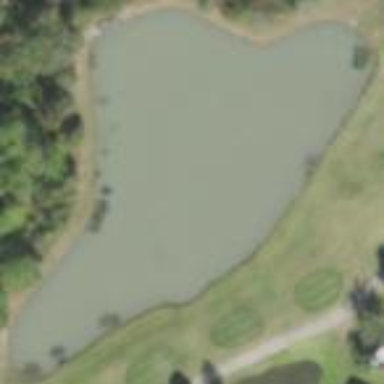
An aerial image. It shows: Pond surrounded by natural water.